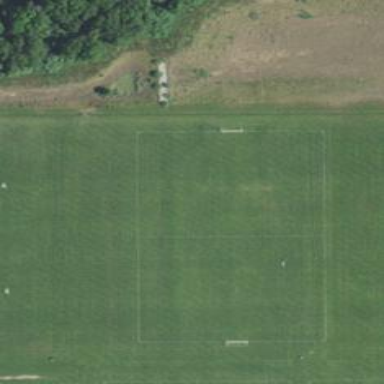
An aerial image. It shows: Soccer pitch designated for leisure and sports activities.